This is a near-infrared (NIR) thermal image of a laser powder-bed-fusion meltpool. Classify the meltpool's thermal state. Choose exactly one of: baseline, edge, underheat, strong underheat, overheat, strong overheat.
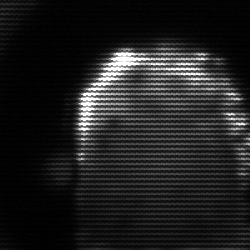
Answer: baseline